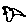
Label: bird